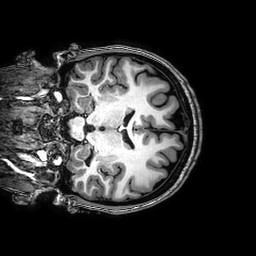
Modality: T1w
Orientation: coronal
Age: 20
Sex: female
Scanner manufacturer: philips
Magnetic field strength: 3 T
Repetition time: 0.008239 s
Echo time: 0.00377 s